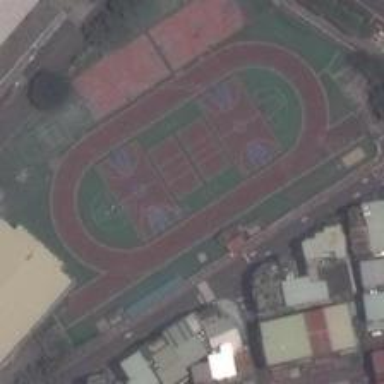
This small green field can be seen several basketball courts and tennis courts .